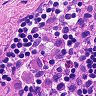
Metastatic tissue present: no